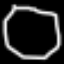
Label: octagon